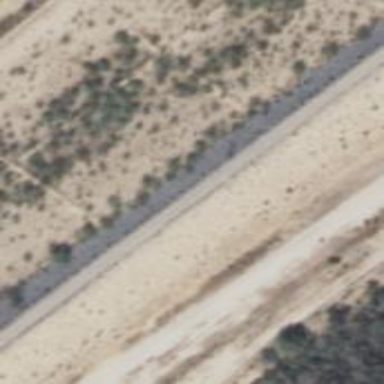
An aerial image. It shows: Track road leading to retaining dam.